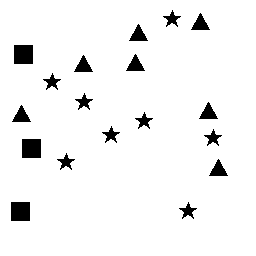
Squares: 3
Triangles: 7
Stars: 8
Total shapes: 18